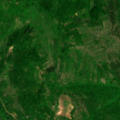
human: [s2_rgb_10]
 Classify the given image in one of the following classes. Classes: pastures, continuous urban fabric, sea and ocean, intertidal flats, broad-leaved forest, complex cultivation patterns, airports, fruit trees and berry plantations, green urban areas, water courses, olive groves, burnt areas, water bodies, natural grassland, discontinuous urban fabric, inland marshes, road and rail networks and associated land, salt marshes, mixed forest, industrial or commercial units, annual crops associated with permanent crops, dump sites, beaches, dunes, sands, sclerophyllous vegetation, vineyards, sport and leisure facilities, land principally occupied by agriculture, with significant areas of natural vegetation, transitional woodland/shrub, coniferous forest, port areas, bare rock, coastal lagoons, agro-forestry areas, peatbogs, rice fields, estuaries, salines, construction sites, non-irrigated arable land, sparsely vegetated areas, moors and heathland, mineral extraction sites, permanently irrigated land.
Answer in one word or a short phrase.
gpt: land principally occupied by agriculture, with significant areas of natural vegetation, broad-leaved forest, transitional woodland/shrub